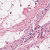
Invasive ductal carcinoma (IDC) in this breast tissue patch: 0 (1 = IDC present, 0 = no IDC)